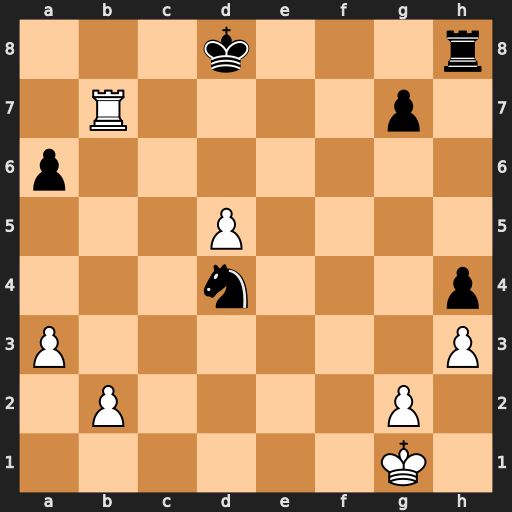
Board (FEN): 3k3r/1R4p1/p7/3P4/3n3p/P6P/1P4P1/6K1
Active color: w
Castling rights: -
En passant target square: -
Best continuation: Rb8+ Kc7 Rxh8